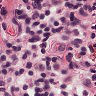
Metastatic tissue present: no